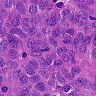
Metastatic tissue present: yes